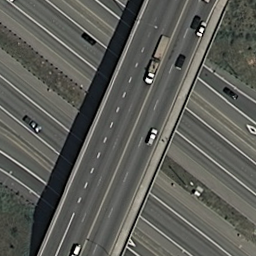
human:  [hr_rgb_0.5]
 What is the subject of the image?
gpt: overpass